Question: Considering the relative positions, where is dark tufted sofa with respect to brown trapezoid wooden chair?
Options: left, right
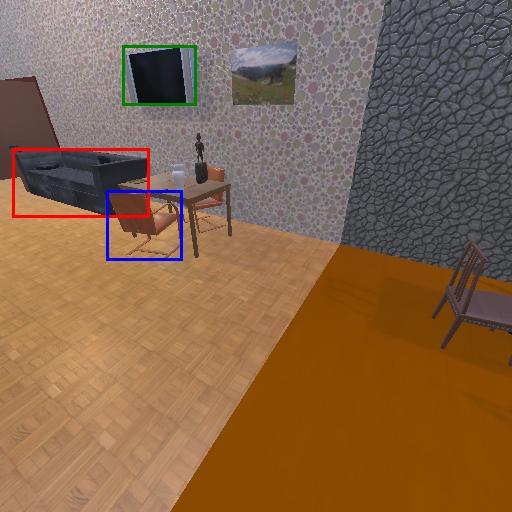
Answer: left